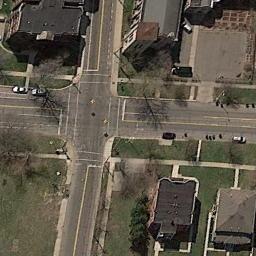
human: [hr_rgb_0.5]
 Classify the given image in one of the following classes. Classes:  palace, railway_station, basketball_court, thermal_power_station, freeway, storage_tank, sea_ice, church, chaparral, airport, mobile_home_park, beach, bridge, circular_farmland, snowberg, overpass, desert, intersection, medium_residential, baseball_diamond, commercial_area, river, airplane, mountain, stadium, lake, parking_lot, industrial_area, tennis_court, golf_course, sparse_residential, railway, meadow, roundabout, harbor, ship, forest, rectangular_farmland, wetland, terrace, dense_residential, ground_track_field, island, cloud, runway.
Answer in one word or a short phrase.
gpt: intersection